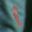
Label: 1